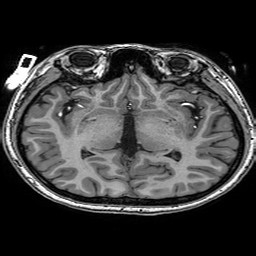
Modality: T1w
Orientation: coronal
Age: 18
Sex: female
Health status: healthy